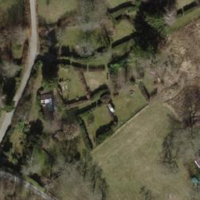
EUNIS habitat code: 53
Species observed at this site:
Allium ursinum